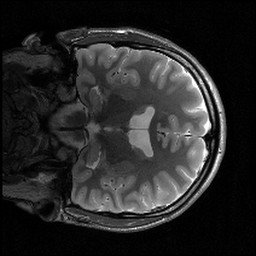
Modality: T2w
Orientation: coronal
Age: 23
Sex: male
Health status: healthy
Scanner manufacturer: siemens
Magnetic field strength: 3 T
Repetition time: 6 s
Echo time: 0.064 s